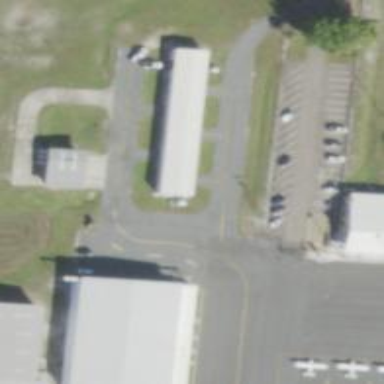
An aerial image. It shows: Image of taxiway at airport.